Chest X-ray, PA view. Patient: 50 years old, sex M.
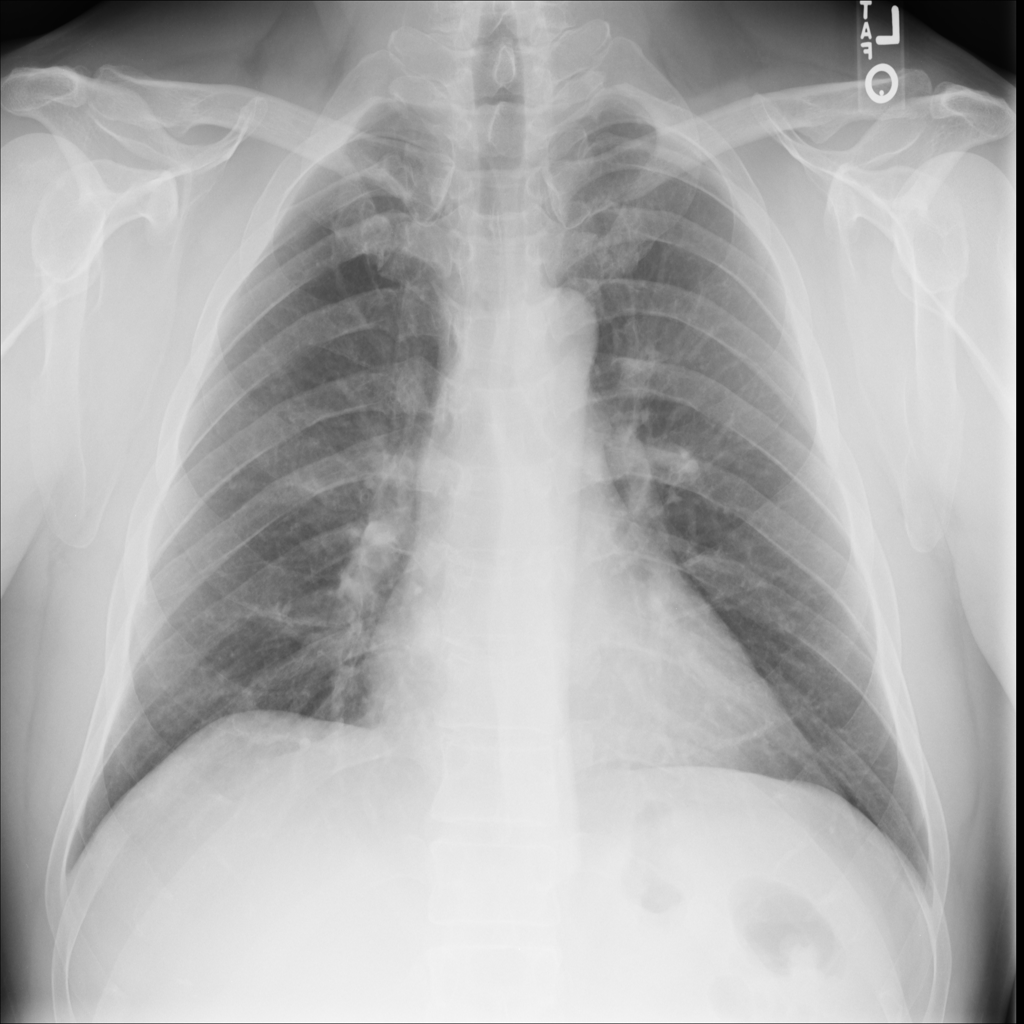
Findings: No Finding